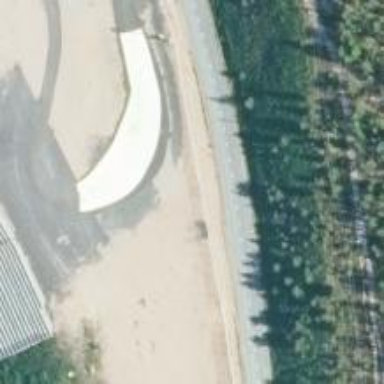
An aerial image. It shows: Raceway road.